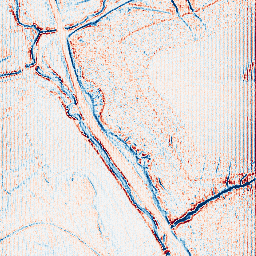
Category: edge_preserving
Decomposition family: anisotropic_diffusion
Decomposition parameters: iterations: 5
kappa: 100
gamma: 0.15
Upsampling method: fft_zeropad
Upsampling parameters: scale: 2
Upsampling scale: 2